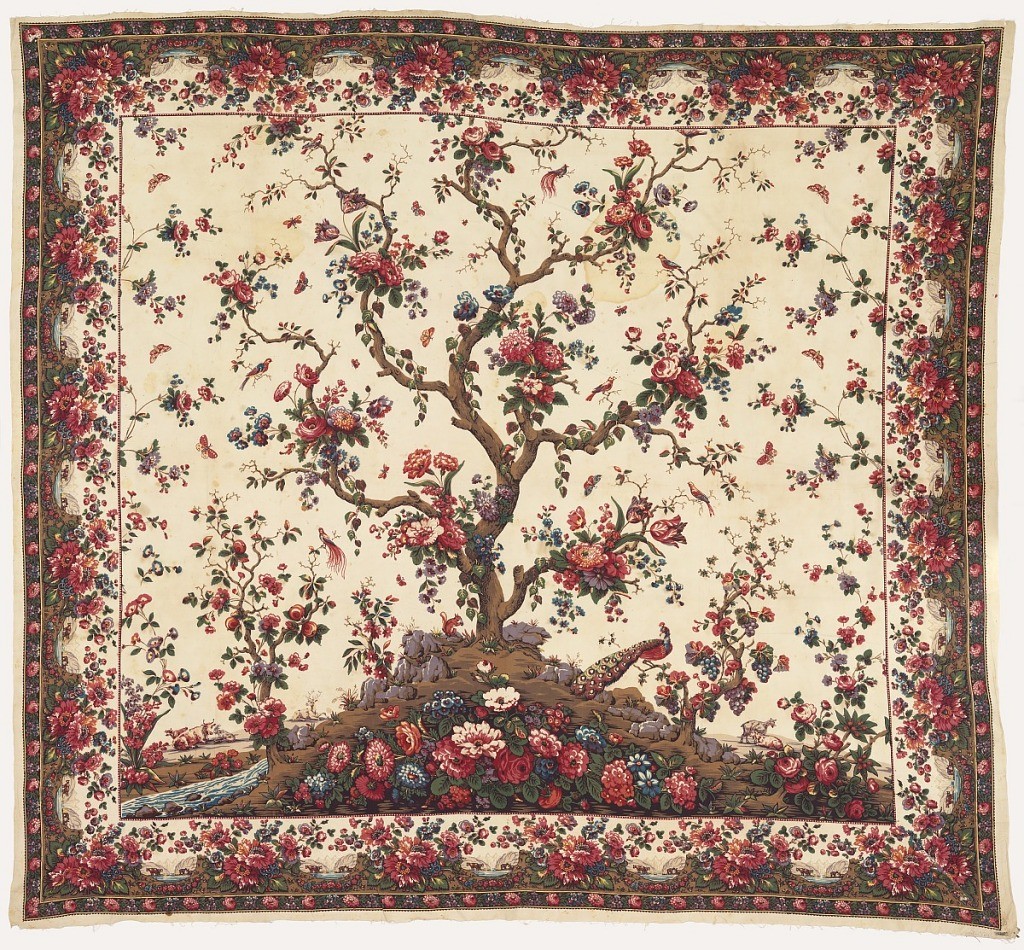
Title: Mezzaro (shawl or headcovering)
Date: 1800–1850
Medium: cotton Technique: printed on plain weave
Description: Mezzaro in a multicolored design on a white ground. Center shows a large-scale tree with many different blossoms. Small flanking tree on either side. Floral sprays, insects, birds and animals over the ground. Floral border with small inset landscapes with animals.